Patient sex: F
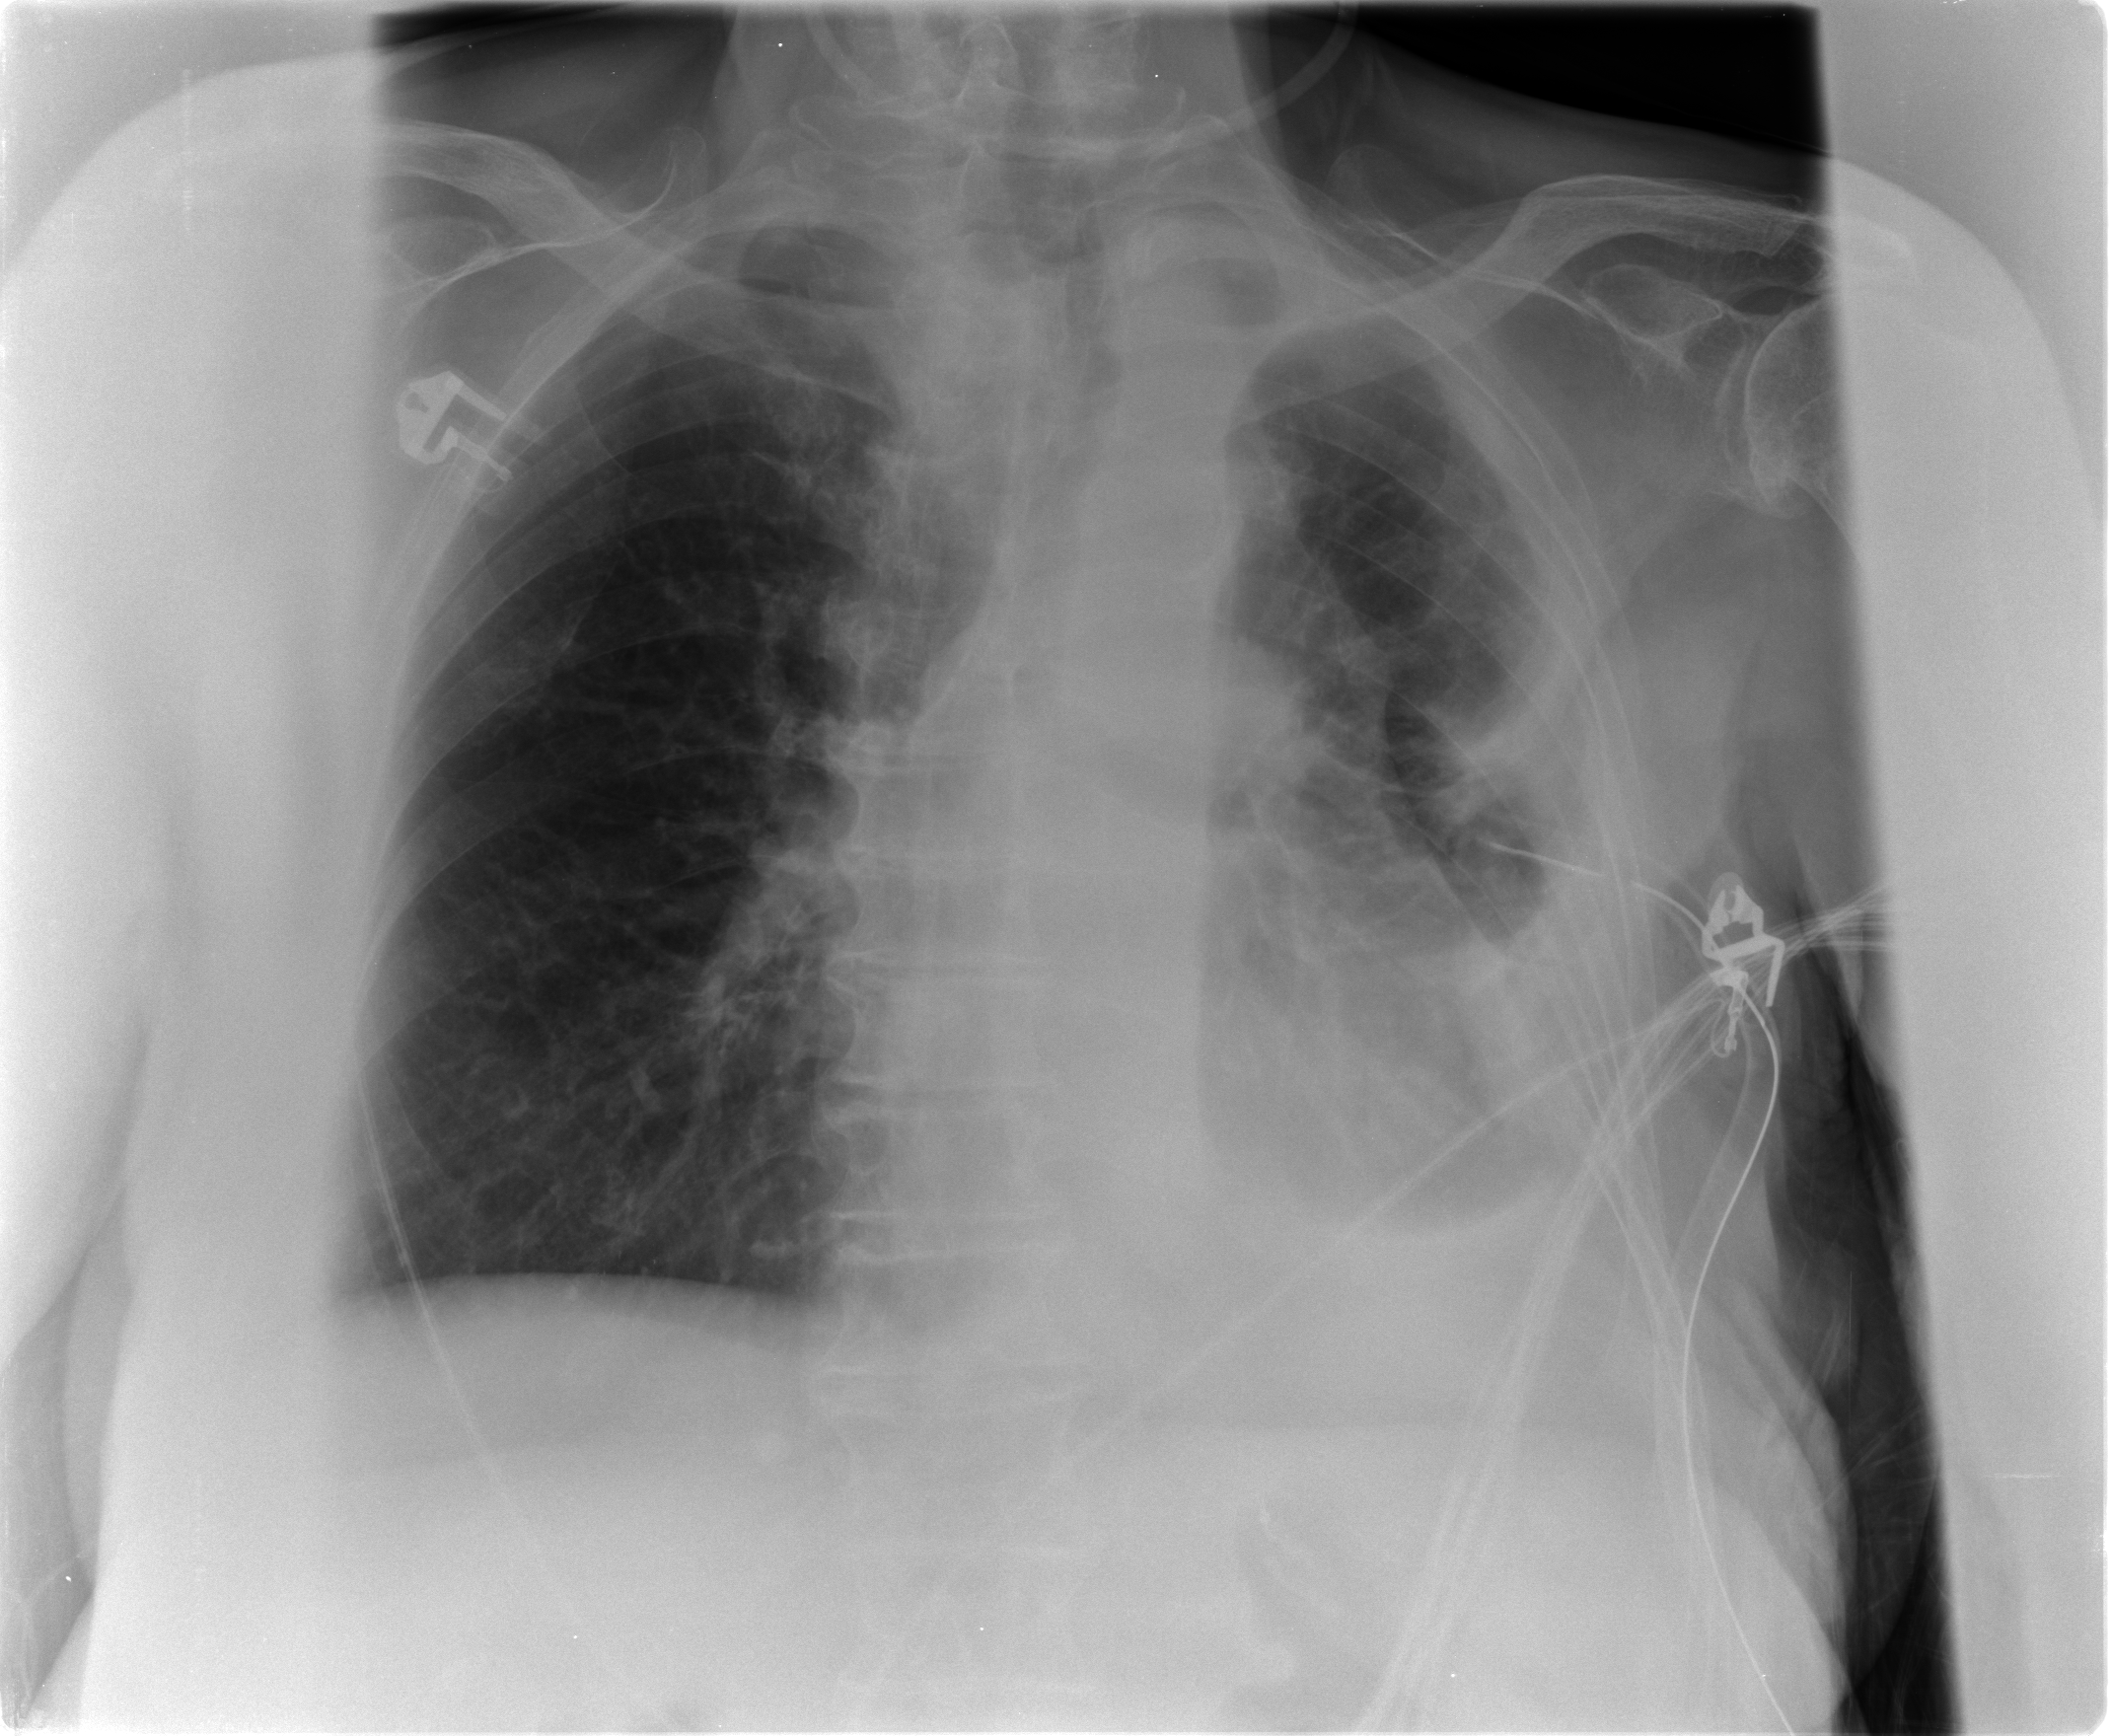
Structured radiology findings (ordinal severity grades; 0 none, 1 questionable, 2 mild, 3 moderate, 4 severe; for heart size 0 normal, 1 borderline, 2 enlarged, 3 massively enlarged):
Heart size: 2
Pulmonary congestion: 0
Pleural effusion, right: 0
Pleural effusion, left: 3
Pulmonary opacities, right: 0
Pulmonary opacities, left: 2
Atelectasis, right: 0
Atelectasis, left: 3